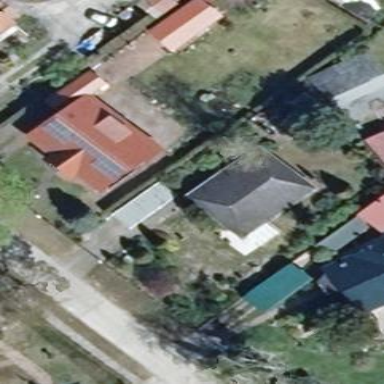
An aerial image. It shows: Detached building with pyramidal roof made of roof tiles. The building is white in color.